Question: I am getting error : The type name 'Models' does not exist in the type 'System.Web.Helpers.Chart'
Please help me in resolving this. Here is the code developed with mvc and razor syntax:
Model
'''
using System;
using System.Collections.Generic;
using System.Linq;
using System.Web;
using System.Web.Mvc;
namespace Chart.Models
{
public class FooBarModel
{
public IEnumerable<SelectListItem> Locations { get; set; }
}
}
'''
Controller:
'''
using Chart.Models;
using System;
using System.Collections.Generic;
using System.Linq;
using System.Web;
using System.Web.Mvc;
namespace Chart.Controllers
{
public class FooController : Controller
{
//
// GET: /Foo/
public ActionResult Index()
{
var locations = new[]
{
new SelectListItem { Value = "US", Text = "United States" },
new SelectListItem { Value = "CA", Text = "Canada" },
new SelectListItem { Value = "MX", Text = "Mexico" },
};
var model = new FooBarModel
{
Locations = locations,
};
return View(model);
}
}
}
'''

View Code:
'''
@model Chart.Models.FooBarModel // intellisense shows error on this line as well
@{
Layout = null;
}
<!DOCTYPE html>
<html>
<head>
<meta name="viewport" content="width=device-width" />
<title>Index</title>
<script>
var locations = @Html.Raw(Json.Encode(Model.Locations));
</script>
</head>
<body>
<div>
</div>
</body>
</html>
'''
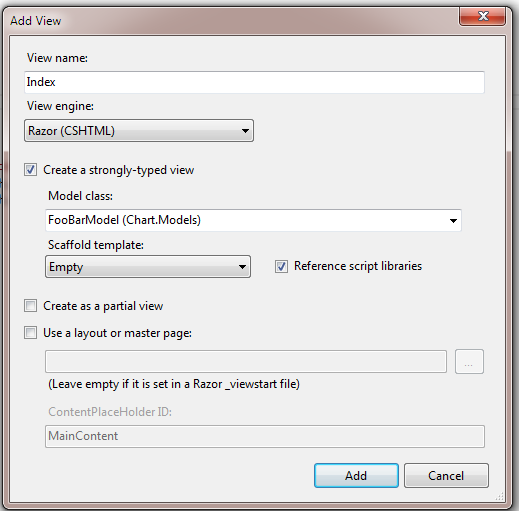
Answer: You could fully qualify the namespace to avoid the collision with the 'System.Web.Helpers.Chart' class which is in scope in the view:
'''
@model global::Chart.Models.FooBarModel
'''
Basically it's a bad idea to use class names in your namespaces. For example 'Chart' is a class defined in the 'System.Web.Helpers' namespace.
For example:
'''
namespace MyCompany.MyApplication.Models
'''